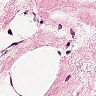
Metastatic tissue present: no